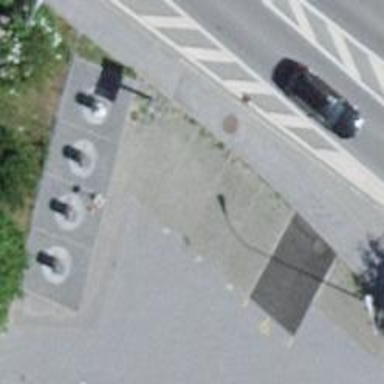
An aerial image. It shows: Recycling container for scrap metal.